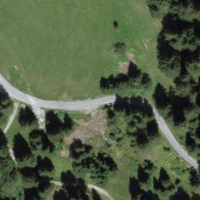
EUNIS habitat code: 43
Species observed at this site:
Epipactis atrorubens